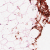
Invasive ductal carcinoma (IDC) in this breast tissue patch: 0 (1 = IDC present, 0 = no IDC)